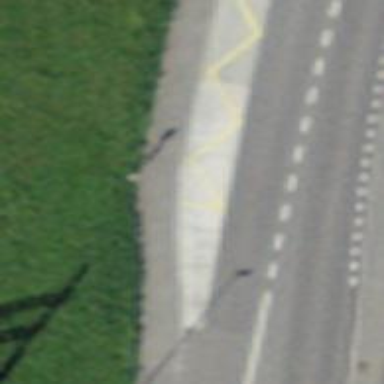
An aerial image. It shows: Platform for public transport on the road.